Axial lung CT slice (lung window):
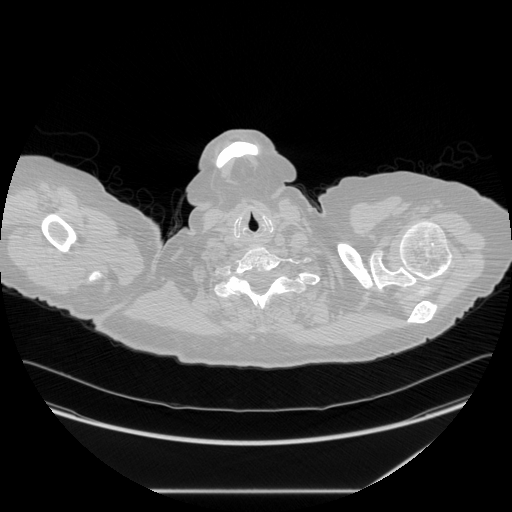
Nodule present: no